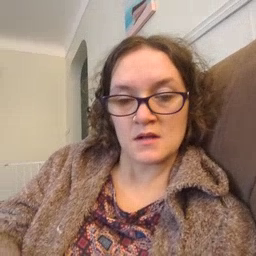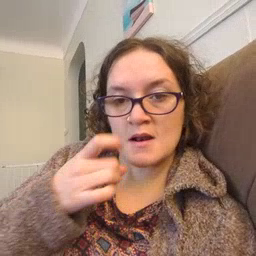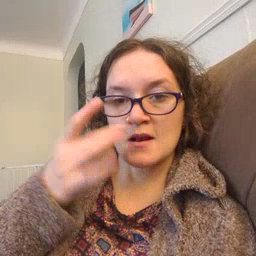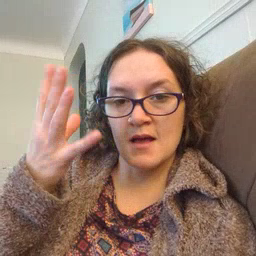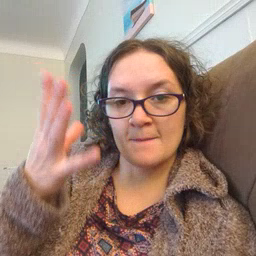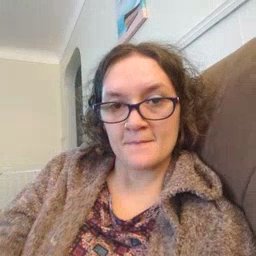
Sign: lamp